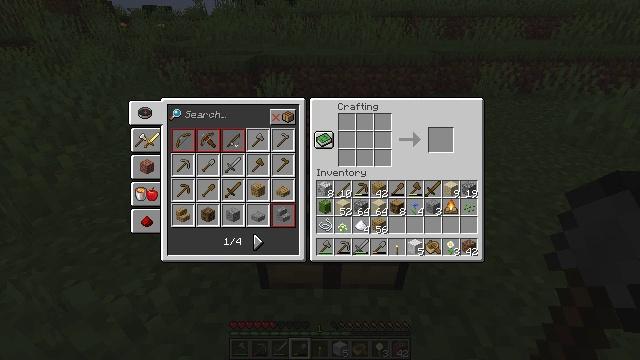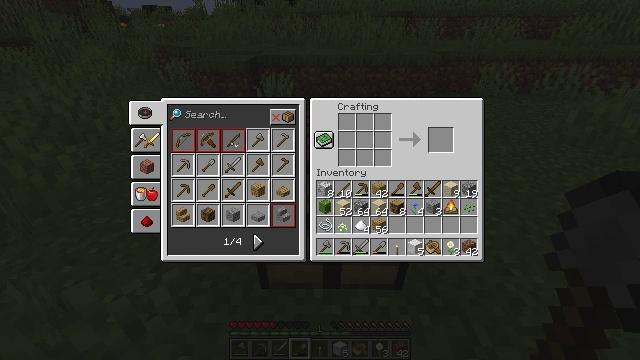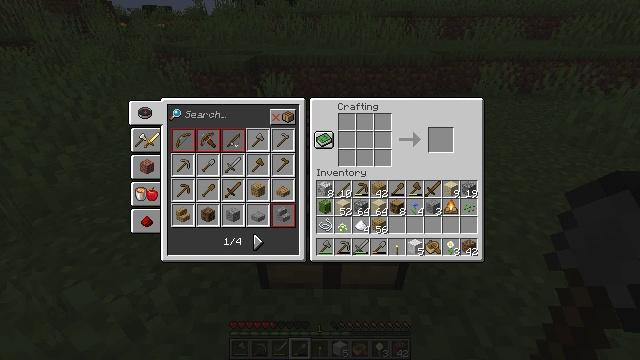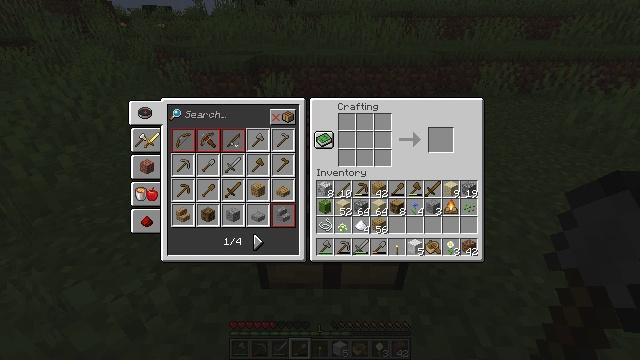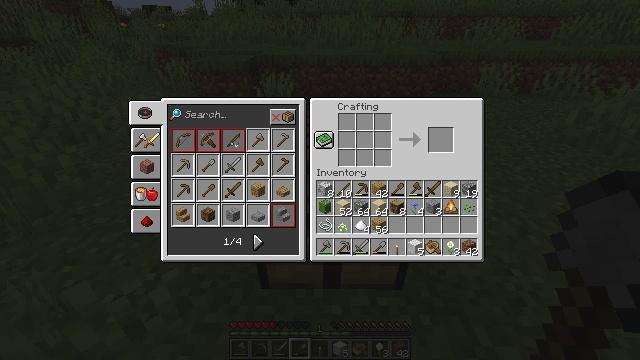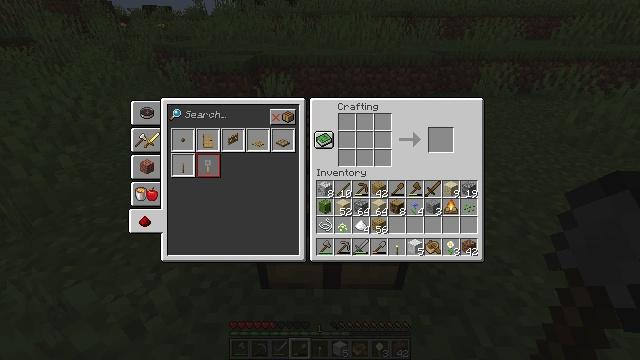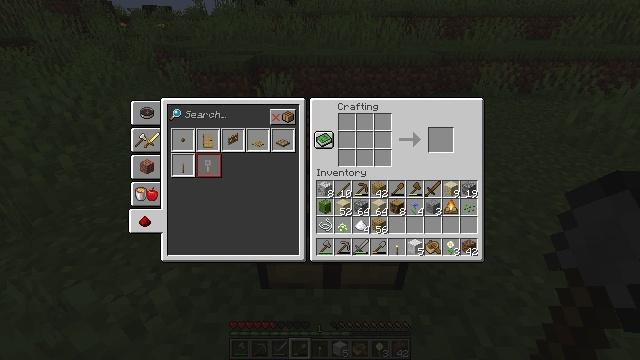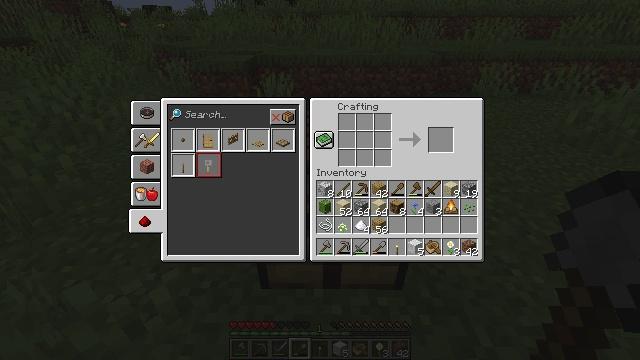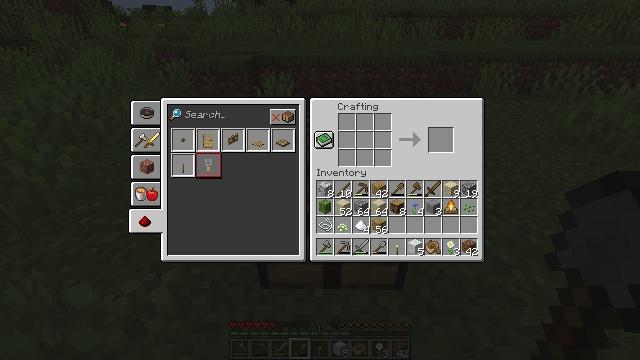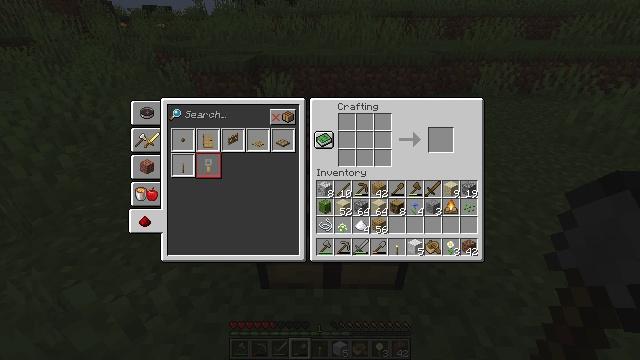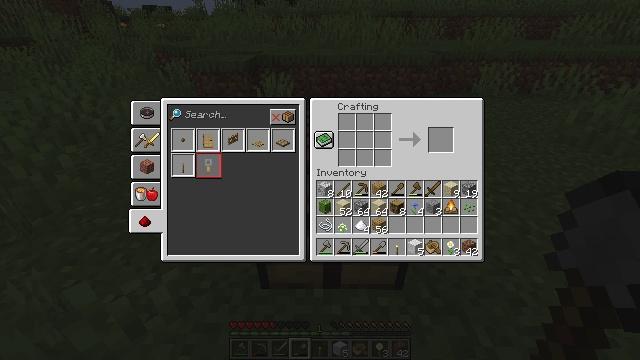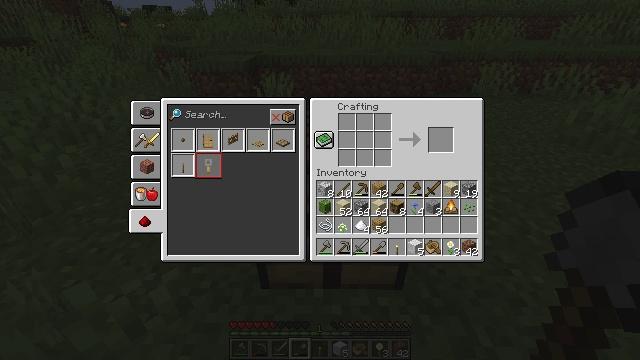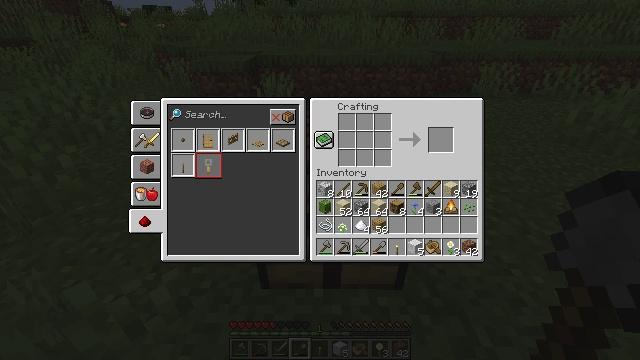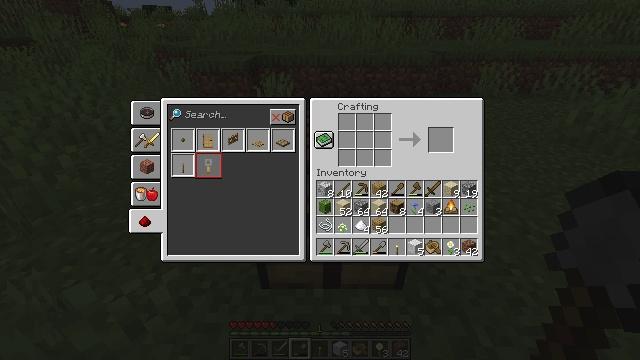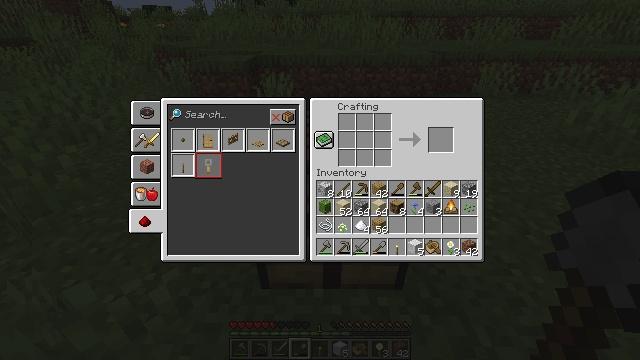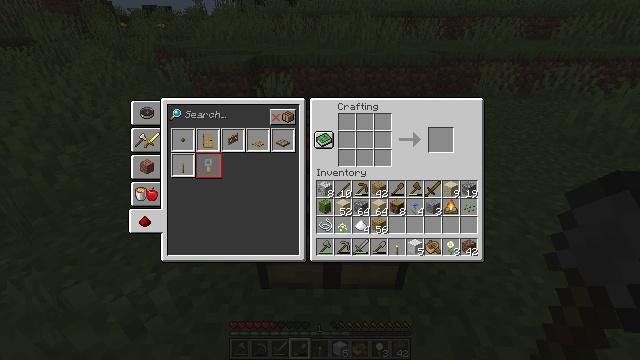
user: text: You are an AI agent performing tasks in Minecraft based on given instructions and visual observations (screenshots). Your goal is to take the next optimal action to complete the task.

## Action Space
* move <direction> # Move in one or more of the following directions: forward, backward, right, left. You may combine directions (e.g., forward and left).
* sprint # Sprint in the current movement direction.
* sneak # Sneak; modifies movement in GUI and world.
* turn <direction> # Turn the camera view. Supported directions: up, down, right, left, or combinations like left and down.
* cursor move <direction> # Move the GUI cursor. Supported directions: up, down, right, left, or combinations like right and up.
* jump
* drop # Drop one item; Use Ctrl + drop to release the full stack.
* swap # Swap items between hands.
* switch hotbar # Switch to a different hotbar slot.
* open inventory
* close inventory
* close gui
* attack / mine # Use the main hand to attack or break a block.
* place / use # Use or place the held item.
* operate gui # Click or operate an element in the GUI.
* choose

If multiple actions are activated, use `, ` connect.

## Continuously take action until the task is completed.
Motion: motion action
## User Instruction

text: Remove sugar from the inventory.
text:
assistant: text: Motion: cursor move down
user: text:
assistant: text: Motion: cursor move down
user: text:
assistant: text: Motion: no_op
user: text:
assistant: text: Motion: no_op
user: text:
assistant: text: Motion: operate gui
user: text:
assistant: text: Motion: operate gui
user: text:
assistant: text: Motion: no_op
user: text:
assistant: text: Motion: no_op
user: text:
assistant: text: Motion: no_op
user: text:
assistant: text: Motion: cursor move right and up
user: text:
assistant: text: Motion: cursor move right and up
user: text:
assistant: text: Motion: cursor move right
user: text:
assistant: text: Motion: no_op
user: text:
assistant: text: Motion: no_op
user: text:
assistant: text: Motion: cursor move left
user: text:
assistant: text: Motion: cursor move left
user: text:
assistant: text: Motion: cursor move left
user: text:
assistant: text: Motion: no_op
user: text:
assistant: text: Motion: no_op
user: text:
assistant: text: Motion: no_op
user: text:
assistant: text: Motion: operate gui
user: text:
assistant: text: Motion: operate gui
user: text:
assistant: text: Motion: operate gui
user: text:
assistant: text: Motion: no_op
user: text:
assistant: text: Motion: no_op
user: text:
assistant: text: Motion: operate gui
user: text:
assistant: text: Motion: operate gui
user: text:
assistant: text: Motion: no_op
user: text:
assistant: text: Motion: no_op
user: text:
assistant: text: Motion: no_op